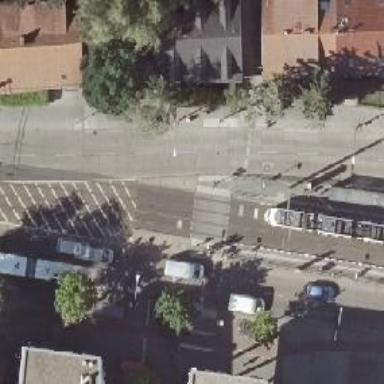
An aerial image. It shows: Tram crossing with traffic signals.